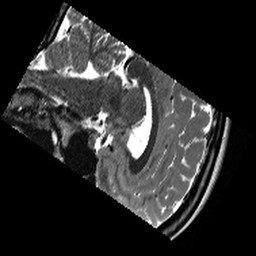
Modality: T2w
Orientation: sagittal
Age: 30
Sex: female
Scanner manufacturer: siemens
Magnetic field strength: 3 T
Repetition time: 13.15 s
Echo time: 0.082 s